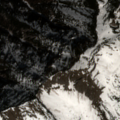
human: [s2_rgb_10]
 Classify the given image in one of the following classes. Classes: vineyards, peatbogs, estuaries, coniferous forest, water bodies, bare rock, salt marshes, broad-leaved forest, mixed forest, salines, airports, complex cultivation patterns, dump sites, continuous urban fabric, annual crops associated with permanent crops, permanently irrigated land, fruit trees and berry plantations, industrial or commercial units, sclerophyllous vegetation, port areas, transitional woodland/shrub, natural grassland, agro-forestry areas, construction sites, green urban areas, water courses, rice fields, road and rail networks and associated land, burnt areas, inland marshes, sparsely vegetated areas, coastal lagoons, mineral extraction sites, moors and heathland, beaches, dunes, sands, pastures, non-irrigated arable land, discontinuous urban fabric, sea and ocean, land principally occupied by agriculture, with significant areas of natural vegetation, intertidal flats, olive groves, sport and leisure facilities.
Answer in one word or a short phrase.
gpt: mixed forest, moors and heathland, bare rock, sparsely vegetated areas